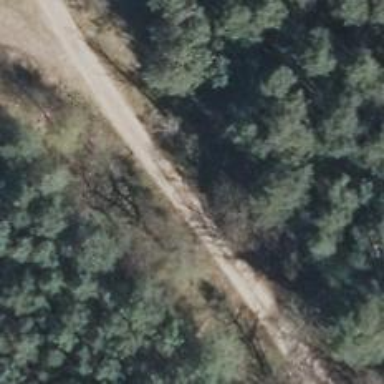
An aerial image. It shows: Service road with dirt surface.